Question: I'm having a problem with a C code that I'm making and I just can't find the root cause. What I'm trying to do is to read a text file from any directory and put all the bytes in the heap by allocating memory with calloc (to have it in 0s)
The problem is that when the file is over a certain size (>=25 KB, could be less) I'm not able to write anything in the allocated memory but I can read the file!
'''
char* ReadBytesFromFile(string fileName[]) {
FILE* fileStream = (FILE*)fopen(fileName, "r");
const fSz fileSizeInBytes = GetFileSizeInBytes(fileName);
char* bytes;
char byteFromFile = 0;
do
{
bytes = (char*)calloc((size_t)fileSizeInBytes + 1, sizeof(char));
} while (bytes == NULL);
for(long i = 0; i < fileSizeInBytes; i++)
{
byteFromFile = (char)getc(fileStream);
if (byteFromFile == EOF) break;
bytes[i] = byteFromFile;
}
fclose(fileStream);
free(fileStream);
return bytes;
}
'''
By the way:
'''
typedef const char string;
typedef signed long int fSz;
'''
Another clue is that I'm writing this without an IDE using GCC 11.2.0 with the following flags (in a Makefile):
'''
_compilerOptions = -O0 -pedantic -Wall -Wextra -Wdiscarded-qualifiers -Wwrite-strings -ggdb3 '''
I know the code is not "secure" yet, but I don't know what's causing this error.
When I'm debugging I'm seeing each character at a time by printing but when I print nothing is being written.
The file size is the only clue that I have, because the code works for files around 1-5 KB but bigger than that doesn't work.
Any ideas or what am I doing wrong? :(
---
I have update the code as follows:
'''
char* ReadBytesFromFile(string fileName[])
{
FILE* fileStream = (FILE*)fopen(fileName, "rb");
const fSz fileSizeInBytes = GetFileSizeInBytes(fileName);
fSz counter = 0;
char* bytes;
int byteFromFile = 0;
do
{
bytes = (char*)calloc(fileSizeInBytes + 1, sizeof(char));
} while (bytes == NULL);
while( (byteFromFile = fgetc(fileStream)) != EOF )
{
bytes[counter++] = (char)byteFromFile;
}
fclose(fileStream);
free(fileStream);
return bytes;
}
'''
but I'm still having the same issue (I'm using GDB):

---
The file that I'm using for test, can be created with the following code:
'''
FILE* fp = (FILE*)fopen("test.txt", "wb");
char byte = 0x0U;
for(int i = 0; i < 4095; i++)
{
(void)putc(byte, fp);
byte++;
}
fclose(fp);
'''
What I'm expecting to see, is the content of the file in the array . Using the code to generate the file I'm using as an example I should see: "89 \ ......" depending on the debugger, GDB prints that information in octal but I wrote it in dec.
It's complicated to upload the whole code, because is split in several files. But basically it should be something like this:
'''
#include <stdlib.h>
#include <stdio.h>
#include <string.h>
#include "main.h"
#include "fileRW.h"
/* ****************************** Typedefs ****************************** */
// Char/strings
typedef unsigned char uchar;
typedef const char string;
// Numerical
typedef unsigned char uint8;
typedef unsigned short uint16;
typedef unsigned int uint32;
typedef unsigned long uint64;
typedef signed char BYTE;
typedef signed short WORD;
typedef signed int DWORD;
typedef signed int long QWORD;
typedef unsigned char uBYTE;
typedef unsigned short uWORD;
typedef unsigned int uDWORD;
typedef unsigned int long uQWORD;
typedef signed long int fSz;
/* ****************************** Function Prototypes ****************************** */
off_t GetFileSizeInBytes(string fileName[]);
char* ReadBytesFromFile(string fileName[]);
void ConvertByteToHexFromFile(uBYTE* inputChar);
int main(int argc, char* argv[])
{
if(argc > 1)
{
for(int i = 1; i < argc; i++)
{
(void)ReadBytesFromFile(argv[i]);
}
}
return 0;
}
off_t GetFileSizeInBytes(const char fileName[])
{
struct stat st;
if(stat(fileName, &st) == 0)
{
return st.st_size;
}
else
{
return -1;
}
}
char* ReadBytesFromFile(string fileName[])
{
FILE* fileStream = (FILE*)fopen(fileName, "rb");
const fSz fileSizeInBytes = GetFileSizeInBytes(fileName) + 1;
fSz counter = 0;
char* bytes;
int byteFromFile = 0;
do
{
bytes = (char*)malloc(fileSizeInBytes * sizeof(char));
} while (bytes == NULL);
while( (byteFromFile = fgetc(fileStream)) != EOF )
{
bytes[counter++] = (char)byteFromFile;
}
//(void)fread(bytes, fileSizeInBytes, 1, fileStream);
fclose(fileStream);
return bytes;
}
'''
And the output from GCC -v is:
'''
gcc main.c fileRW.c -c -std=c11 -O0 -pedantic -Wall -Wextra -Wdiscarded-qualifiers -Wwrite-strings -ggdb3 -v -D _ENABLE_DEBUG_CODE_=0
Using built-in specs.
COLLECT_GCC=gcc
Target: x86_64-pc-cygwin
Configured with: /mnt/share/cygpkgs/gcc/gcc.x86_64/src/gcc-11.2.0/configure --srcdir=/mnt/share/cygpkgs/gcc/gcc.x86_64/src/gcc-11.2.0 --prefix=/usr --exec-prefix=/usr --localstatedir=/var --sysconfdir=/etc --docdir=/usr/share/doc/gcc --htmldir=/usr/share/doc/gcc/html -C --build=x86_64-pc-cygwin --host=x86_64-pc-cygwin --target=x86_64-pc-cygwin --without-libiconv-prefix --without-libintl-prefix --libexecdir=/usr/lib --with-gcc-major-version-only --enable-shared --enable-shared-libgcc --enable-static --enable-version-specific-runtime-libs --enable-bootstrap --enable-__cxa_atexit --with-dwarf2 --with-tune=generic --disable-bootstrap --enable-languages=c,c++,fortran,lto,objc,obj-c++,jit --enable-graphite --enable-threads=posix --enable-libatomic --enable-libgomp --enable-libquadmath --enable-libquadmath-support --disable-libssp --enable-libada --disable-symvers --with-gnu-ld --with-gnu-as --with-cloog-include=/usr/include/cloog-isl --without-libiconv-prefix --without-libintl-prefix --with-system-zlib --enable-linker-build-id --with-default-libstdcxx-abi=gcc4-compatible --enable-libstdcxx-filesystem-ts
Thread model: posix
Supported LTO compression algorithms: zlib zstd
gcc version 11.2.0 (GCC)
COLLECT_GCC_OPTIONS='-c' '-std=c11' '-O0' '-Wpedantic' '-Wall' '-Wextra' '-Wdiscarded-qualifiers' '-Wwrite-strings' '-ggdb3' '-v' '-D' '_ENABLE_DEBUG_CODE_=0' '-mtune=generic' '-march=x86-64'
/usr/lib/gcc/x86_64-pc-cygwin/11/cc1.exe -quiet -v -dD -idirafter /usr/lib/gcc/x86_64-pc-cygwin/11/../../../../lib/../include/w32api -idirafter /usr/lib/gcc/x86_64-pc-cygwin/11/../../../../x86_64-pc-cygwin/lib/../lib/../../include/w32api -D _ENABLE_DEBUG_CODE_=0 main.c -quiet -dumpbase main.c -dumpbase-ext .c -mtune=generic -march=x86-64 -ggdb3 -O0 -Wpedantic -Wall -Wextra -Wdiscarded-qualifiers -Wwrite-strings -std=c11 -version -o /cygdrive/c/Users/Daniel/AppData/Local/Temp/ccIWuk1n.s
GNU C11 (GCC) version 11.2.0 (x86_64-pc-cygwin)
compiled by GNU C version 11.2.0, GMP version 6.2.1, MPFR version 4.1.0, MPC version 1.2.1, isl version isl-0.24-GMP
GGC heuristics: --param ggc-min-expand=100 --param ggc-min-heapsize=131072
ignoring nonexistent directory "/usr/local/include"
ignoring nonexistent directory "/usr/lib/gcc/x86_64-pc-cygwin/11/include-fixed"
ignoring nonexistent directory "/usr/lib/gcc/x86_64-pc-cygwin/11/../../../../x86_64-pc-cygwin/include"
ignoring duplicate directory "/usr/lib/gcc/x86_64-pc-cygwin/11/../../../../x86_64-pc-cygwin/lib/../lib/../../include/w32api"
#include "..." search starts here:
#include <...> search starts here:
/usr/lib/gcc/x86_64-pc-cygwin/11/include
/usr/include
/usr/lib/gcc/x86_64-pc-cygwin/11/../../../../lib/../include/w32api
End of search list.
GNU C11 (GCC) version 11.2.0 (x86_64-pc-cygwin)
compiled by GNU C version 11.2.0, GMP version 6.2.1, MPFR version 4.1.0, MPC version 1.2.1, isl version isl-0.24-GMP
GGC heuristics: --param ggc-min-expand=100 --param ggc-min-heapsize=131072
Compiler executable checksum: befd73bee7080c4d72157ef5c760fe84
COLLECT_GCC_OPTIONS='-c' '-std=c11' '-O0' '-Wpedantic' '-Wall' '-Wextra' '-Wdiscarded-qualifiers' '-Wwrite-strings' '-ggdb3' '-v' '-D' '_ENABLE_DEBUG_CODE_=0' '-mtune=generic' '-march=x86-64'
/usr/lib/gcc/x86_64-pc-cygwin/11/../../../../x86_64-pc-cygwin/bin/as.exe -v --gdwarf-5 -o main.o /cygdrive/c/Users/Daniel/AppData/Local/Temp/ccIWuk1n.s
GNU assembler version 2.37 (x86_64-pc-cygwin) using BFD version (GNU Binutils) 2.37
COLLECT_GCC_OPTIONS='-c' '-std=c11' '-O0' '-Wpedantic' '-Wall' '-Wextra' '-Wdiscarded-qualifiers' '-Wwrite-strings' '-ggdb3' '-v' '-D' '_ENABLE_DEBUG_CODE_=0' '-mtune=generic' '-march=x86-64'
/usr/lib/gcc/x86_64-pc-cygwin/11/cc1.exe -quiet -v -dD -idirafter /usr/lib/gcc/x86_64-pc-cygwin/11/../../../../lib/../include/w32api -idirafter /usr/lib/gcc/x86_64-pc-cygwin/11/../../../../x86_64-pc-cygwin/lib/../lib/../../include/w32api -D _ENABLE_DEBUG_CODE_=0 fileRW.c -quiet -dumpbase fileRW.c -dumpbase-ext .c -mtune=generic -march=x86-64 -ggdb3 -O0 -Wpedantic -Wall -Wextra -Wdiscarded-qualifiers -Wwrite-strings -std=c11 -version -o /cygdrive/c/Users/Daniel/AppData/Local/Temp/ccIWuk1n.s
GNU C11 (GCC) version 11.2.0 (x86_64-pc-cygwin)
compiled by GNU C version 11.2.0, GMP version 6.2.1, MPFR version 4.1.0, MPC version 1.2.1, isl version isl-0.24-GMP
GGC heuristics: --param ggc-min-expand=100 --param ggc-min-heapsize=131072
ignoring nonexistent directory "/usr/local/include"
ignoring nonexistent directory "/usr/lib/gcc/x86_64-pc-cygwin/11/include-fixed"
ignoring nonexistent directory "/usr/lib/gcc/x86_64-pc-cygwin/11/../../../../x86_64-pc-cygwin/include"
ignoring duplicate directory "/usr/lib/gcc/x86_64-pc-cygwin/11/../../../../x86_64-pc-cygwin/lib/../lib/../../include/w32api"
#include "..." search starts here:
#include <...> search starts here:
/usr/lib/gcc/x86_64-pc-cygwin/11/include
/usr/include
/usr/lib/gcc/x86_64-pc-cygwin/11/../../../../lib/../include/w32api
End of search list.
GNU C11 (GCC) version 11.2.0 (x86_64-pc-cygwin)
compiled by GNU C version 11.2.0, GMP version 6.2.1, MPFR version 4.1.0, MPC version 1.2.1, isl version isl-0.24-GMP
GGC heuristics: --param ggc-min-expand=100 --param ggc-min-heapsize=131072
Compiler executable checksum: befd73bee7080c4d72157ef5c760fe84
COLLECT_GCC_OPTIONS='-c' '-std=c11' '-O0' '-Wpedantic' '-Wall' '-Wextra' '-Wdiscarded-qualifiers' '-Wwrite-strings' '-ggdb3' '-v' '-D' '_ENABLE_DEBUG_CODE_=0' '-mtune=generic' '-march=x86-64'
/usr/lib/gcc/x86_64-pc-cygwin/11/../../../../x86_64-pc-cygwin/bin/as.exe -v --gdwarf-5 -o fileRW.o /cygdrive/c/Users/Daniel/AppData/Local/Temp/ccIWuk1n.s
GNU assembler version 2.37 (x86_64-pc-cygwin) using BFD version (GNU Binutils) 2.37
COMPILER_PATH=/usr/lib/gcc/x86_64-pc-cygwin/11/:/usr/lib/gcc/x86_64-pc-cygwin/11/:/usr/lib/gcc/x86_64-pc-cygwin/:/usr/lib/gcc/x86_64-pc-cygwin/11/:/usr/lib/gcc/x86_64-pc-cygwin/:/usr/lib/gcc/x86_64-pc-cygwin/11/../../../../x86_64-pc-cygwin/bin/
LIBRARY_PATH=/usr/lib/gcc/x86_64-pc-cygwin/11/:/usr/lib/gcc/x86_64-pc-cygwin/11/../../../../x86_64-pc-cygwin/lib/../lib/:/usr/lib/gcc/x86_64-pc-cygwin/11/../../../../lib/:/lib/../lib/:/usr/lib/../lib/:/usr/lib/gcc/x86_64-pc-cygwin/11/../../../../x86_64-pc-cygwin/lib/:/usr/lib/gcc/x86_64-pc-cygwin/11/../../../:/lib/:/usr/lib/
COLLECT_GCC_OPTIONS='-c' '-std=c11' '-O0' '-Wpedantic' '-Wall' '-Wextra' '-Wdiscarded-qualifiers' '-Wwrite-strings' '-ggdb3' '-v' '-D' '_ENABLE_DEBUG_CODE_=0' '-mtune=generic' '-march=x86-64'
windres icon.rs icon.o
gcc main.o fileRW.o icon.o -o code.exe
'''
So far, the code is just starting to take "form" so it's still quite simple. I smashed all the SW units in a single code (just for this question), but now it's in at least 5 files.
And also, I forgot to mention that I'm using Cygwin. Should I change to MinGW?
---
Hello everyone, I have followed some of your recommendations and I think I have found the root cause.
So what I have found is that when a binary file starts with 0x00, this is causing some issue that prevents me to write in my allocated memory. If for example I open a binary file that starts with 0x1 (or >0x0) the code seems to work kind of OK. I've trying to read an executable file for example and for a short period of time seems to be working OK, but as soon as it finds a 0x0 it crashes and it no longer writes to the memory :/
The workaround that I'm implementing (temporarily) is to avoid writing 0s all together. Something like this:
'''
...
while( (byteFromFile = fgetc(fileStream)) != EOF )
{
if(byteFromFile != '') bytes[counter++] = (char)byteFromFile;
}
...
'''
This of course will cause a problem, because I will not be able to write 0s (or read them) in my binary files, and that's not very realistic.
---
Hello everyone, the "root cause" is the GBD. If I follow the instructions from the last answer (I can't @ my friend), the "issue" is no longer an "issue".
<URL>
Anyway, thanks everyone for your time. How can I close this ticket lol?
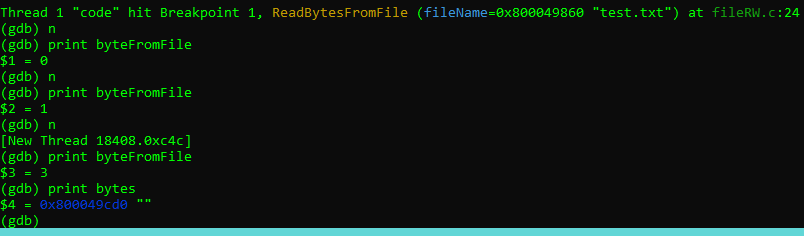
Answer: > So what I have found is that when a binary file starts with 0x00, this is causing some issue that prevents me to write in my allocated memory. If for example I open a binary file that starts with 0x1 (or >0x0) the code seems to work kind of OK. I've trying to read an executable file for example and for a short period of time seems to be working OK, but as soon as it finds a 0x0 it crashed and it no longer writes to the memory :/
In fact, your code is writing to memory just fine. However, you are inspecting it with 'print bytes' in GDB. Since 'bytes' has type 'char *', GDB's default is to print it as a string, which means it only prints characters until a null byte is encountered. If the very first byte is null, then GDB prints it as an empty string and ignores anything after that.
To specify how many bytes to dump, you can use the 'x' command instead. For instance, 'x/17xb bytes' will dump the first 17 bytes in hexadecimal; then you should see the actual bytes from your file. If you want to see them as printable characters instead, you can do 'x/17cb'. Use 'help x' for more information.
(As a separate issue, if some other process should write more bytes to the file after your 'stat' call, then your 'fgetc' loop will read too many characters and overrun your buffer. You should keep track of how many bytes you have actually stored, and either quit or enlarge the buffer when it gets full.)